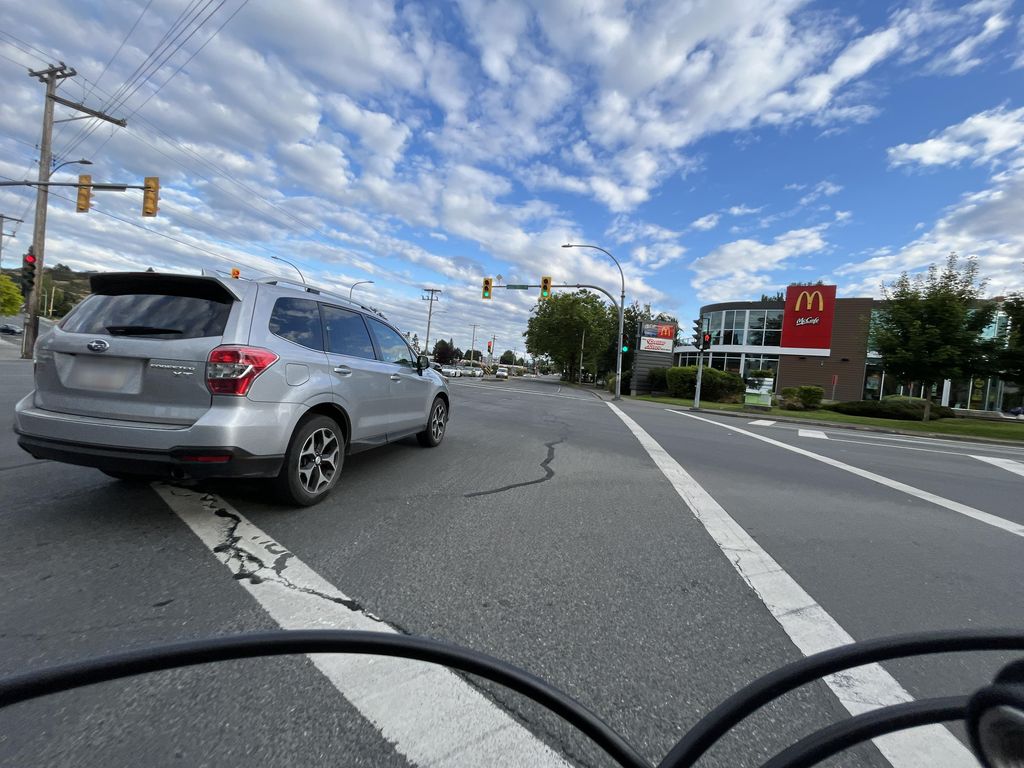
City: victoria